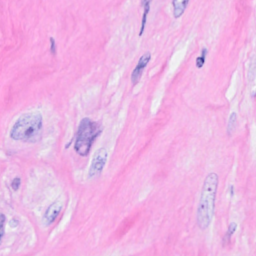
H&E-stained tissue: Breast